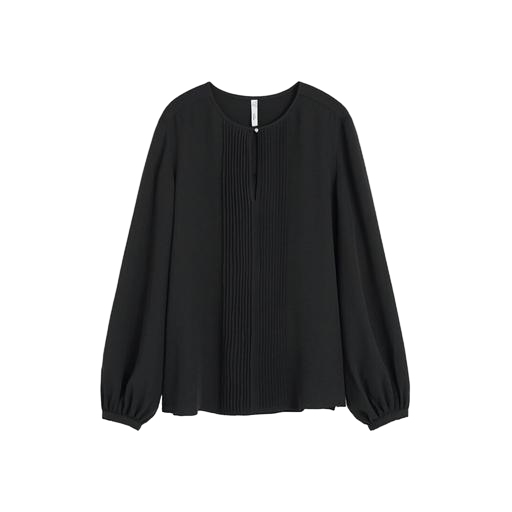
black women's pleated blouse, black pleated shirt, black pleated blouse, white background